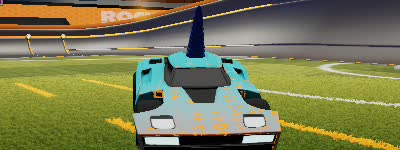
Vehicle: breakout